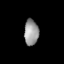
Tissue: lung
Cell type: Endothelial cells
Senescence score: 0.574
Nuclear area (px): 360
Mean DAPI intensity: 153.375